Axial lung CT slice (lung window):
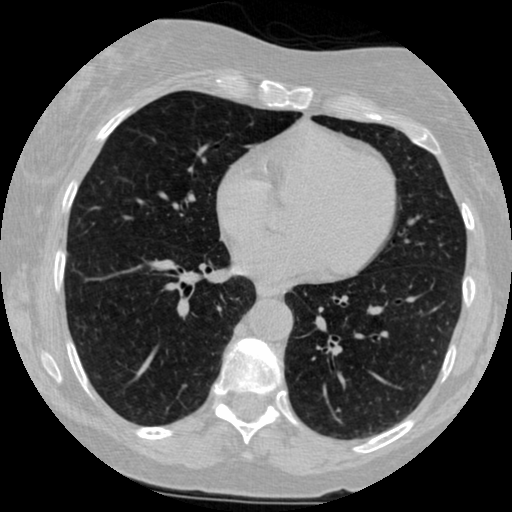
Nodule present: no